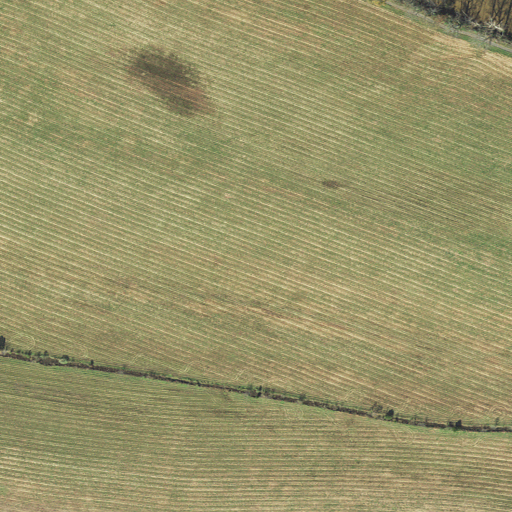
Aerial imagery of island in Maryland named Selden Island containing cultivated crops, pasture, herbaceous wetlands, and open water